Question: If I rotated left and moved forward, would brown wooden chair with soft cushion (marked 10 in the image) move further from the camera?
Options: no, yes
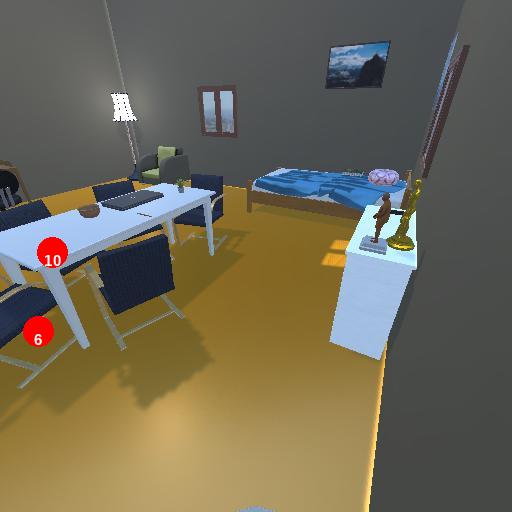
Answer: no